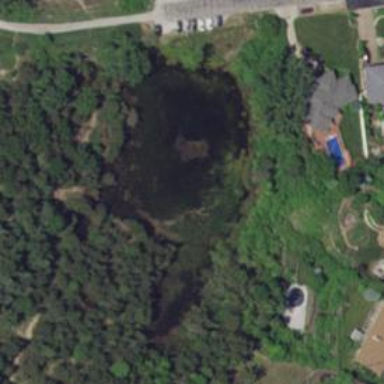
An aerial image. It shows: Peaceful pond surrounded by nature.